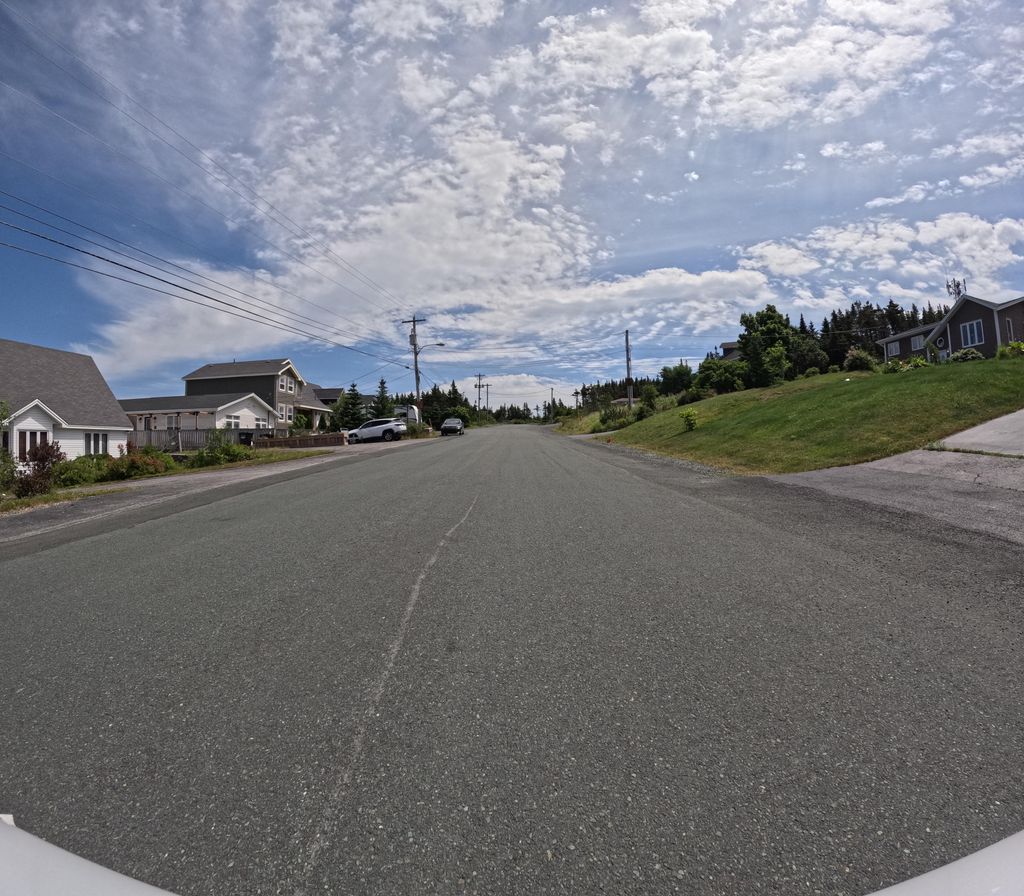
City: st_johns